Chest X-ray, PA view. Patient: 46 years old, sex F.
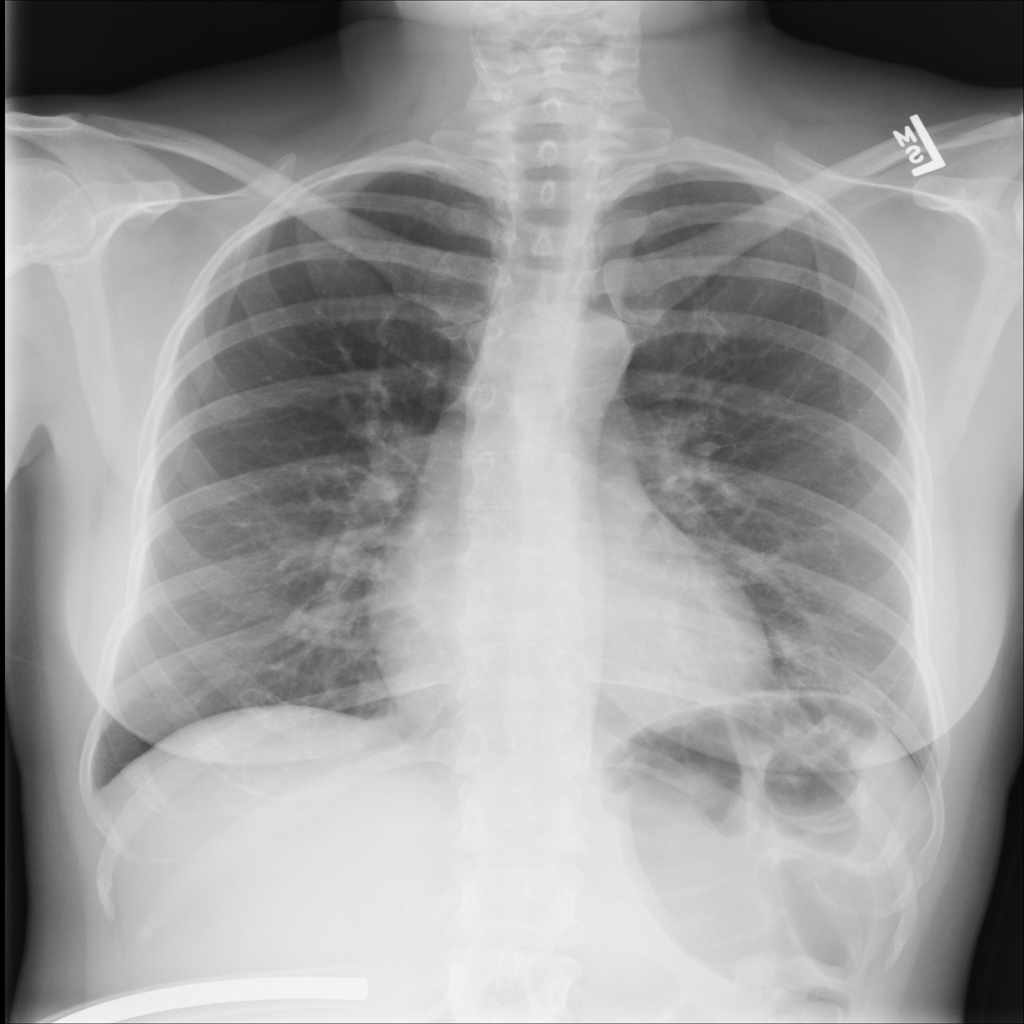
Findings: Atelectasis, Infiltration